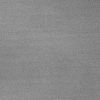
Atmospheric dust classification: dusty